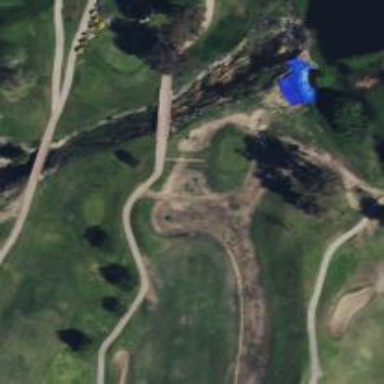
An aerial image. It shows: View of golf hole.